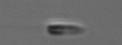
Label: flagellate_morphotype3